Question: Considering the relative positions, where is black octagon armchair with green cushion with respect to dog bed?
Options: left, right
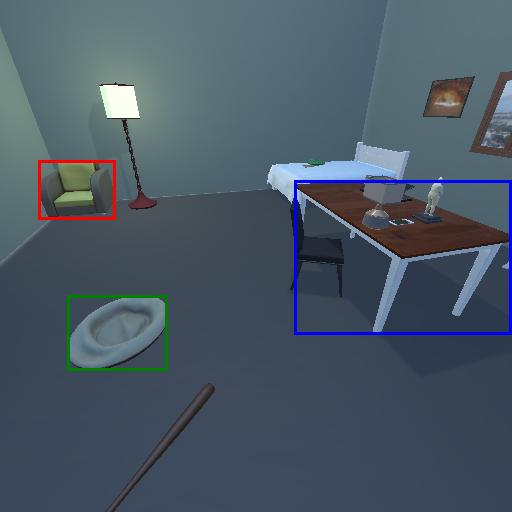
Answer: left